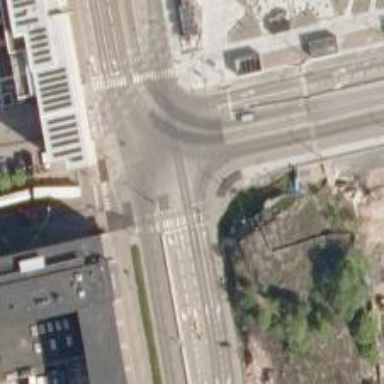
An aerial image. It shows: Asphalt crossing footway.